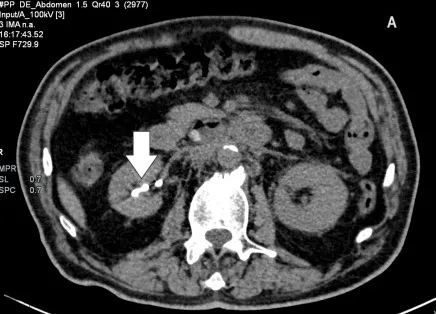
Computerized tomography scan images. Axial view.
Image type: radiology (ct)